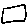
Label: square